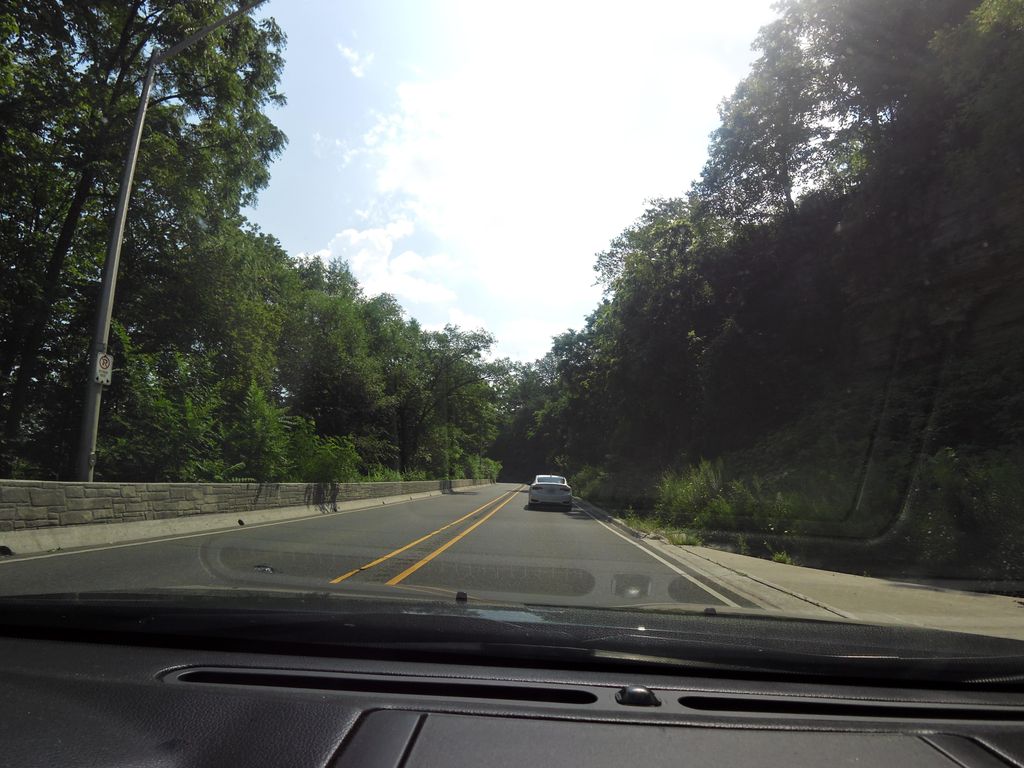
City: hamilton